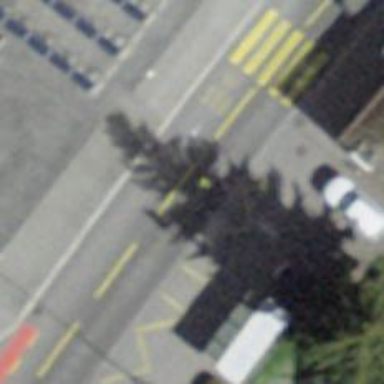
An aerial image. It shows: Bus stop with platform for public transport.